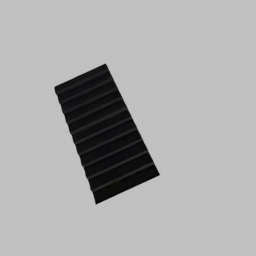
Label: architecture